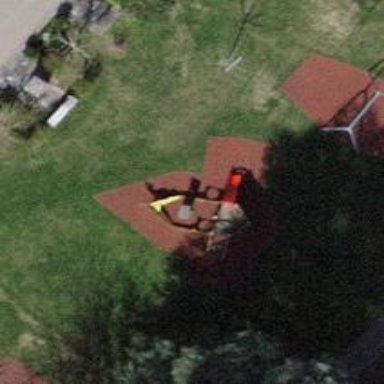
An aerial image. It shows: Playground featuring ship-themed structure.